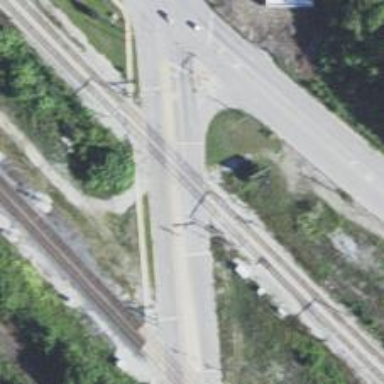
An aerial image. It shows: Level crossing on the railway with lights.